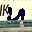
Label: 4